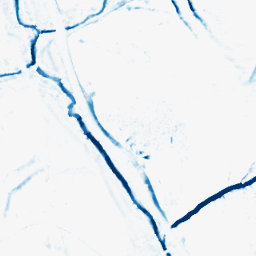
Category: morphological
Decomposition family: morphological_diamond
Decomposition parameters: operation: closing
radius: 5
Upsampling method: bilinear
Upsampling parameters: scale: 8
Upsampling scale: 8